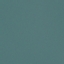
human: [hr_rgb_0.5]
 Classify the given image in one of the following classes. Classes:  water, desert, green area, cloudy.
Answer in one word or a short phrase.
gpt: water